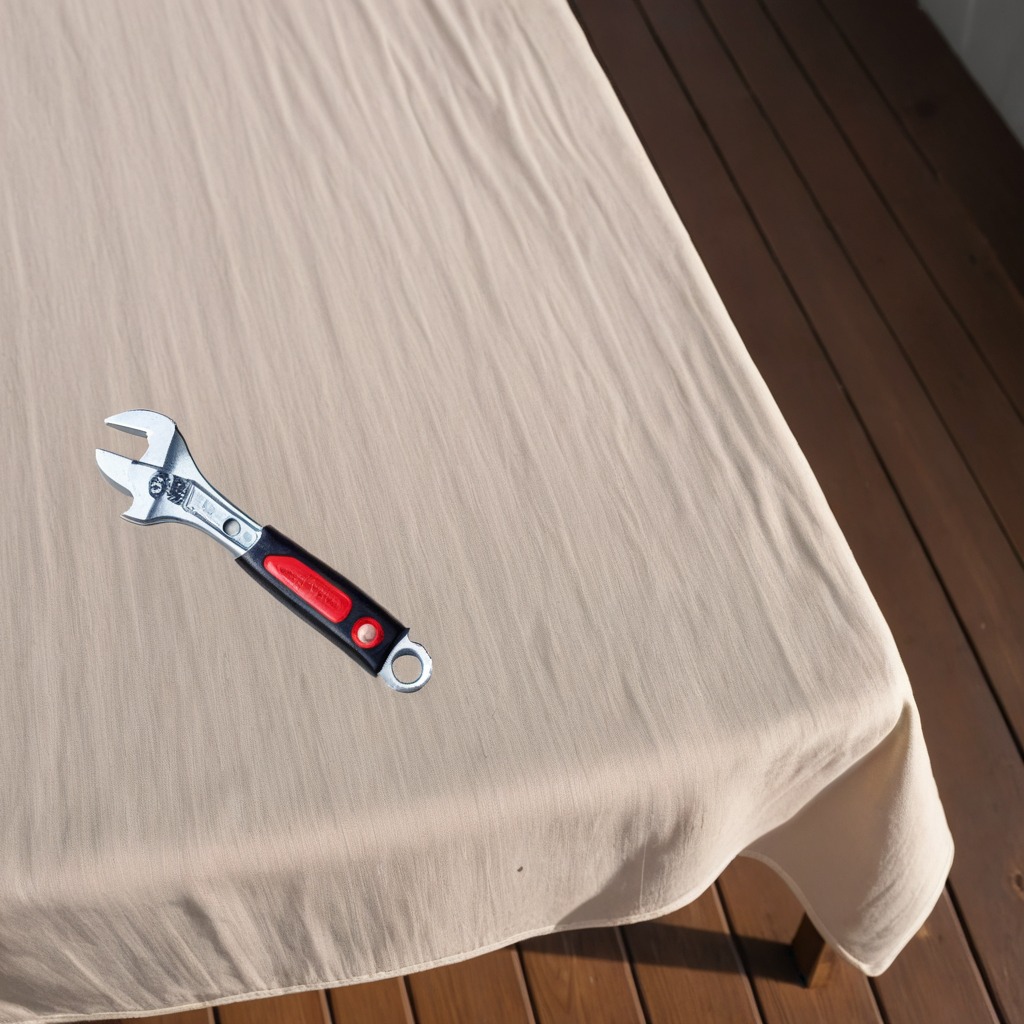
An wrench is lying on the wooden table.